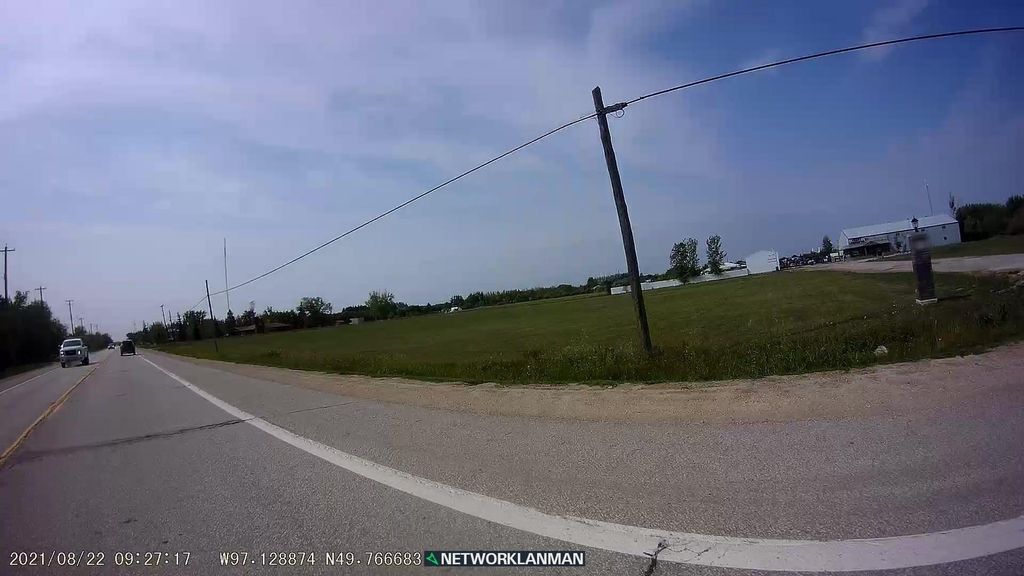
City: winnipeg